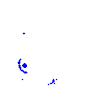
Particle: proton